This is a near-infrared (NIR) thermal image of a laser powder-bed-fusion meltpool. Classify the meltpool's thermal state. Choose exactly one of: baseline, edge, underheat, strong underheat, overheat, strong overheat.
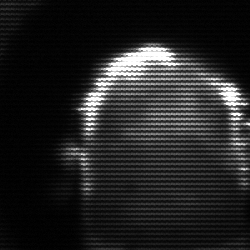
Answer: baseline